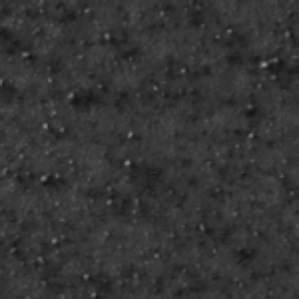
Label: frost